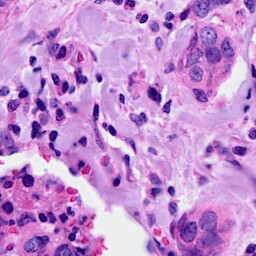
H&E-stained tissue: Breast